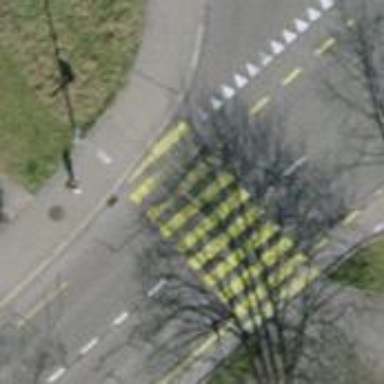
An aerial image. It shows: Primary highway with asphalt surface. There is separate sidewalk and advisory cycle lane.